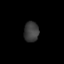
Tissue: lung
Cell type: T cells
Senescence score: 0.222
Nuclear area (px): 297
Mean DAPI intensity: 59